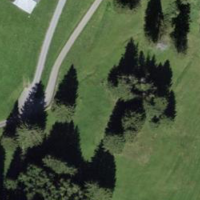
EUNIS habitat code: 24
Species observed at this site:
Caltha palustris
Fringilla coelebs